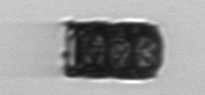
Label: Paralia_sulcata